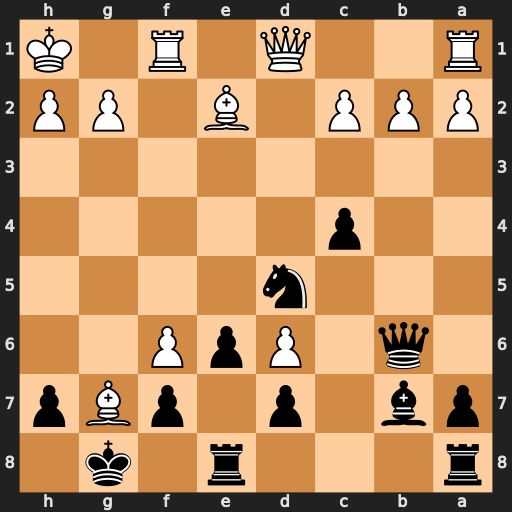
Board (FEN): r3r1k1/pb1p1pBp/1q1PpP2/3n4/2p5/8/PPP1B1PP/R2Q1R1K
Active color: b
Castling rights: -
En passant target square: -
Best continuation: Ne3 Bf3 Nxd1